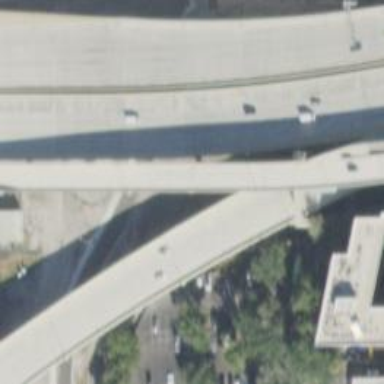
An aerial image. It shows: Bridge at interchange junction on motorway link.